Field crop: maize
Growth stage: 2
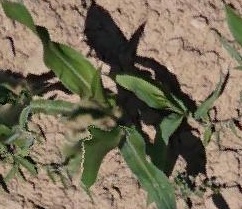
Species: maize